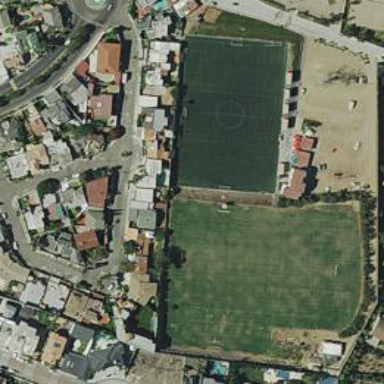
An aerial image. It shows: Soccer pitch for leisureland activities.